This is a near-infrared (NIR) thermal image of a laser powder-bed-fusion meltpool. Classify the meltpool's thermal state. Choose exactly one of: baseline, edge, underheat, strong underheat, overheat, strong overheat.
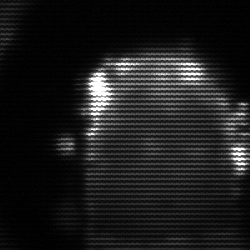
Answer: baseline